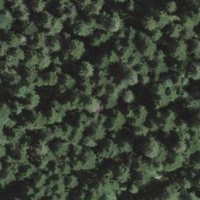
EUNIS habitat code: 43
Species observed at this site:
Silene dioica